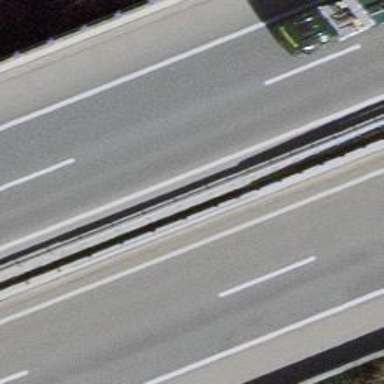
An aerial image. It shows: Guard rail.